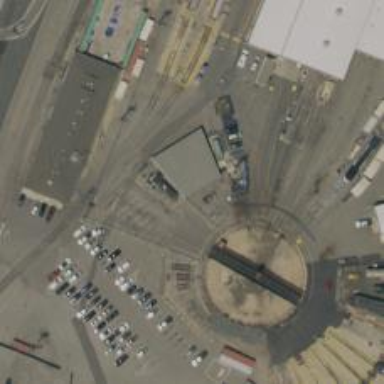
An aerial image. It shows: Railway yard.